Question: I am trying to extract a text from '<div>', which is an inside double quote (refer Screenshot) with
'''
<div class="two columns" style="font-size: 18px; padding-top: 5px;">
<img src="images/spins_s.png" border="0" style="margin-bottom: -1px;">
5
</div>
'''
I am attaching a screenshot here,
[ https://i.stack.imgur.com/uOmeS.png][1]
While i am trying this xpath expression in cole log its return ,
'''
>>$x("//div[@class='two columns']/img[@src='images/spins_s.png']/..")[0].innerText
>>" 5"
'''
But when I am going to run this In python
'''
spin_balance = browser.find_element_by_xpath("//div[@class='two columns']/img[@src='images/spins_s.png']/..")[0].innerText
'''
it's giving like this
'''
spin_balance = browser.find_element_by_xpath("//div[@class='two columns']/img[@src='images/spins_s.png']/..")[0].innerText
TypeError: 'WebElement' object is not subscriptable
'''
Image of HTML:

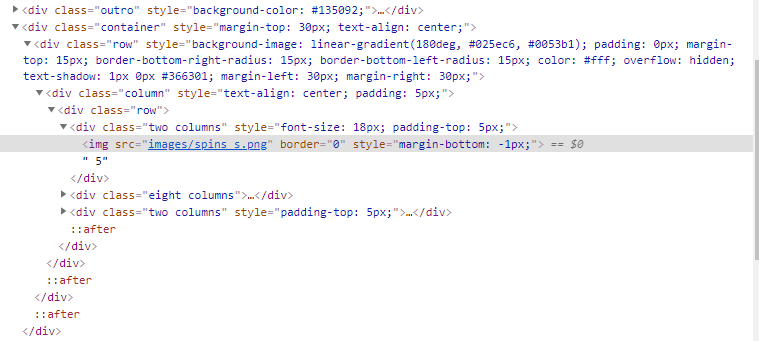
Answer: The text is within a text node. So to print the text you have to induce <URL>:
- Using 'CSS_SELECTOR' and attribute:'''
print(WebDriverWait(driver, 20).until(EC.visibility_of_element_located((By.CSS_SELECTOR, "div.two.columns"))).text)
'''
- Using 'XPATH' and attribute:'''
print(WebDriverWait(driver, 20).until(EC.visibility_of_element_located((By.XPATH, "//div[@class='two columns']"))).text)
'''
- Using 'XPATH' and :'''
print(driver.execute_script('return arguments[0].lastChild.textContent;', WebDriverWait(driver, 20).until(EC.visibility_of_element_located((By.XPATH, "//div[@class='two columns'][./img[@src='images/spins_s.png']]")))).strip())
'''
- Using 'XPATH' and 'splitlines()':'''
print(WebDriverWait(driver, 20).until(EC.visibility_of_element_located((By.XPATH, "//div[@class='two columns'][./img[@src='images/spins_s.png']]"))).get_attribute("innerHTML").splitlines()[2])
'''
- : You have to add the following imports :'''
from selenium.webdriver.support.ui import WebDriverWait
from selenium.webdriver.common.by import By
from selenium.webdriver.support import expected_conditions as EC
'''